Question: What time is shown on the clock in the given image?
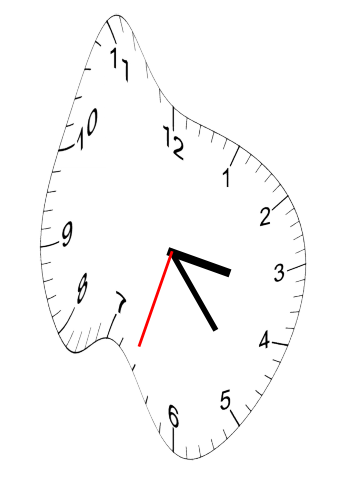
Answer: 03:23:33